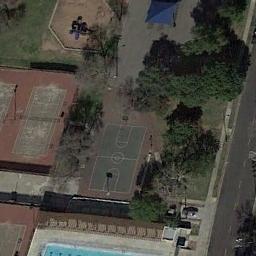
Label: basketball_court